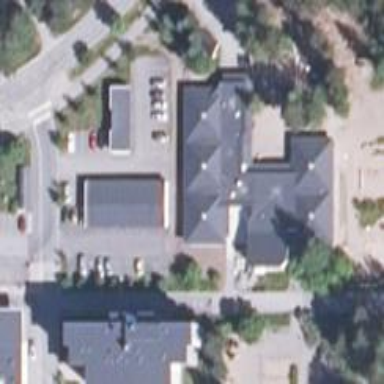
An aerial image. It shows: Kindergarten building.